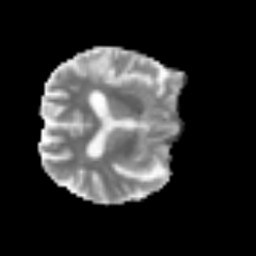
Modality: MD
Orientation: axial
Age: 63
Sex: male
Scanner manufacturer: siemens
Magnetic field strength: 3 T
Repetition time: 3.2 s
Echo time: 0.081 s